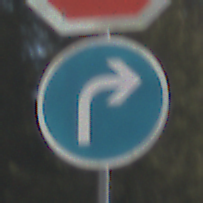
Verkehrszeichen: VorgeschriebeneFahrtrichtungRechts
Zusatzzeichen oben: Stop
Umgebung: Outdoor, Nature
Tageszeit: Midday
Wetter: PartlyCloudy
Licht: Natural
Jahreszeit: NotSpecified
Kontrast: HighContrast